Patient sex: M
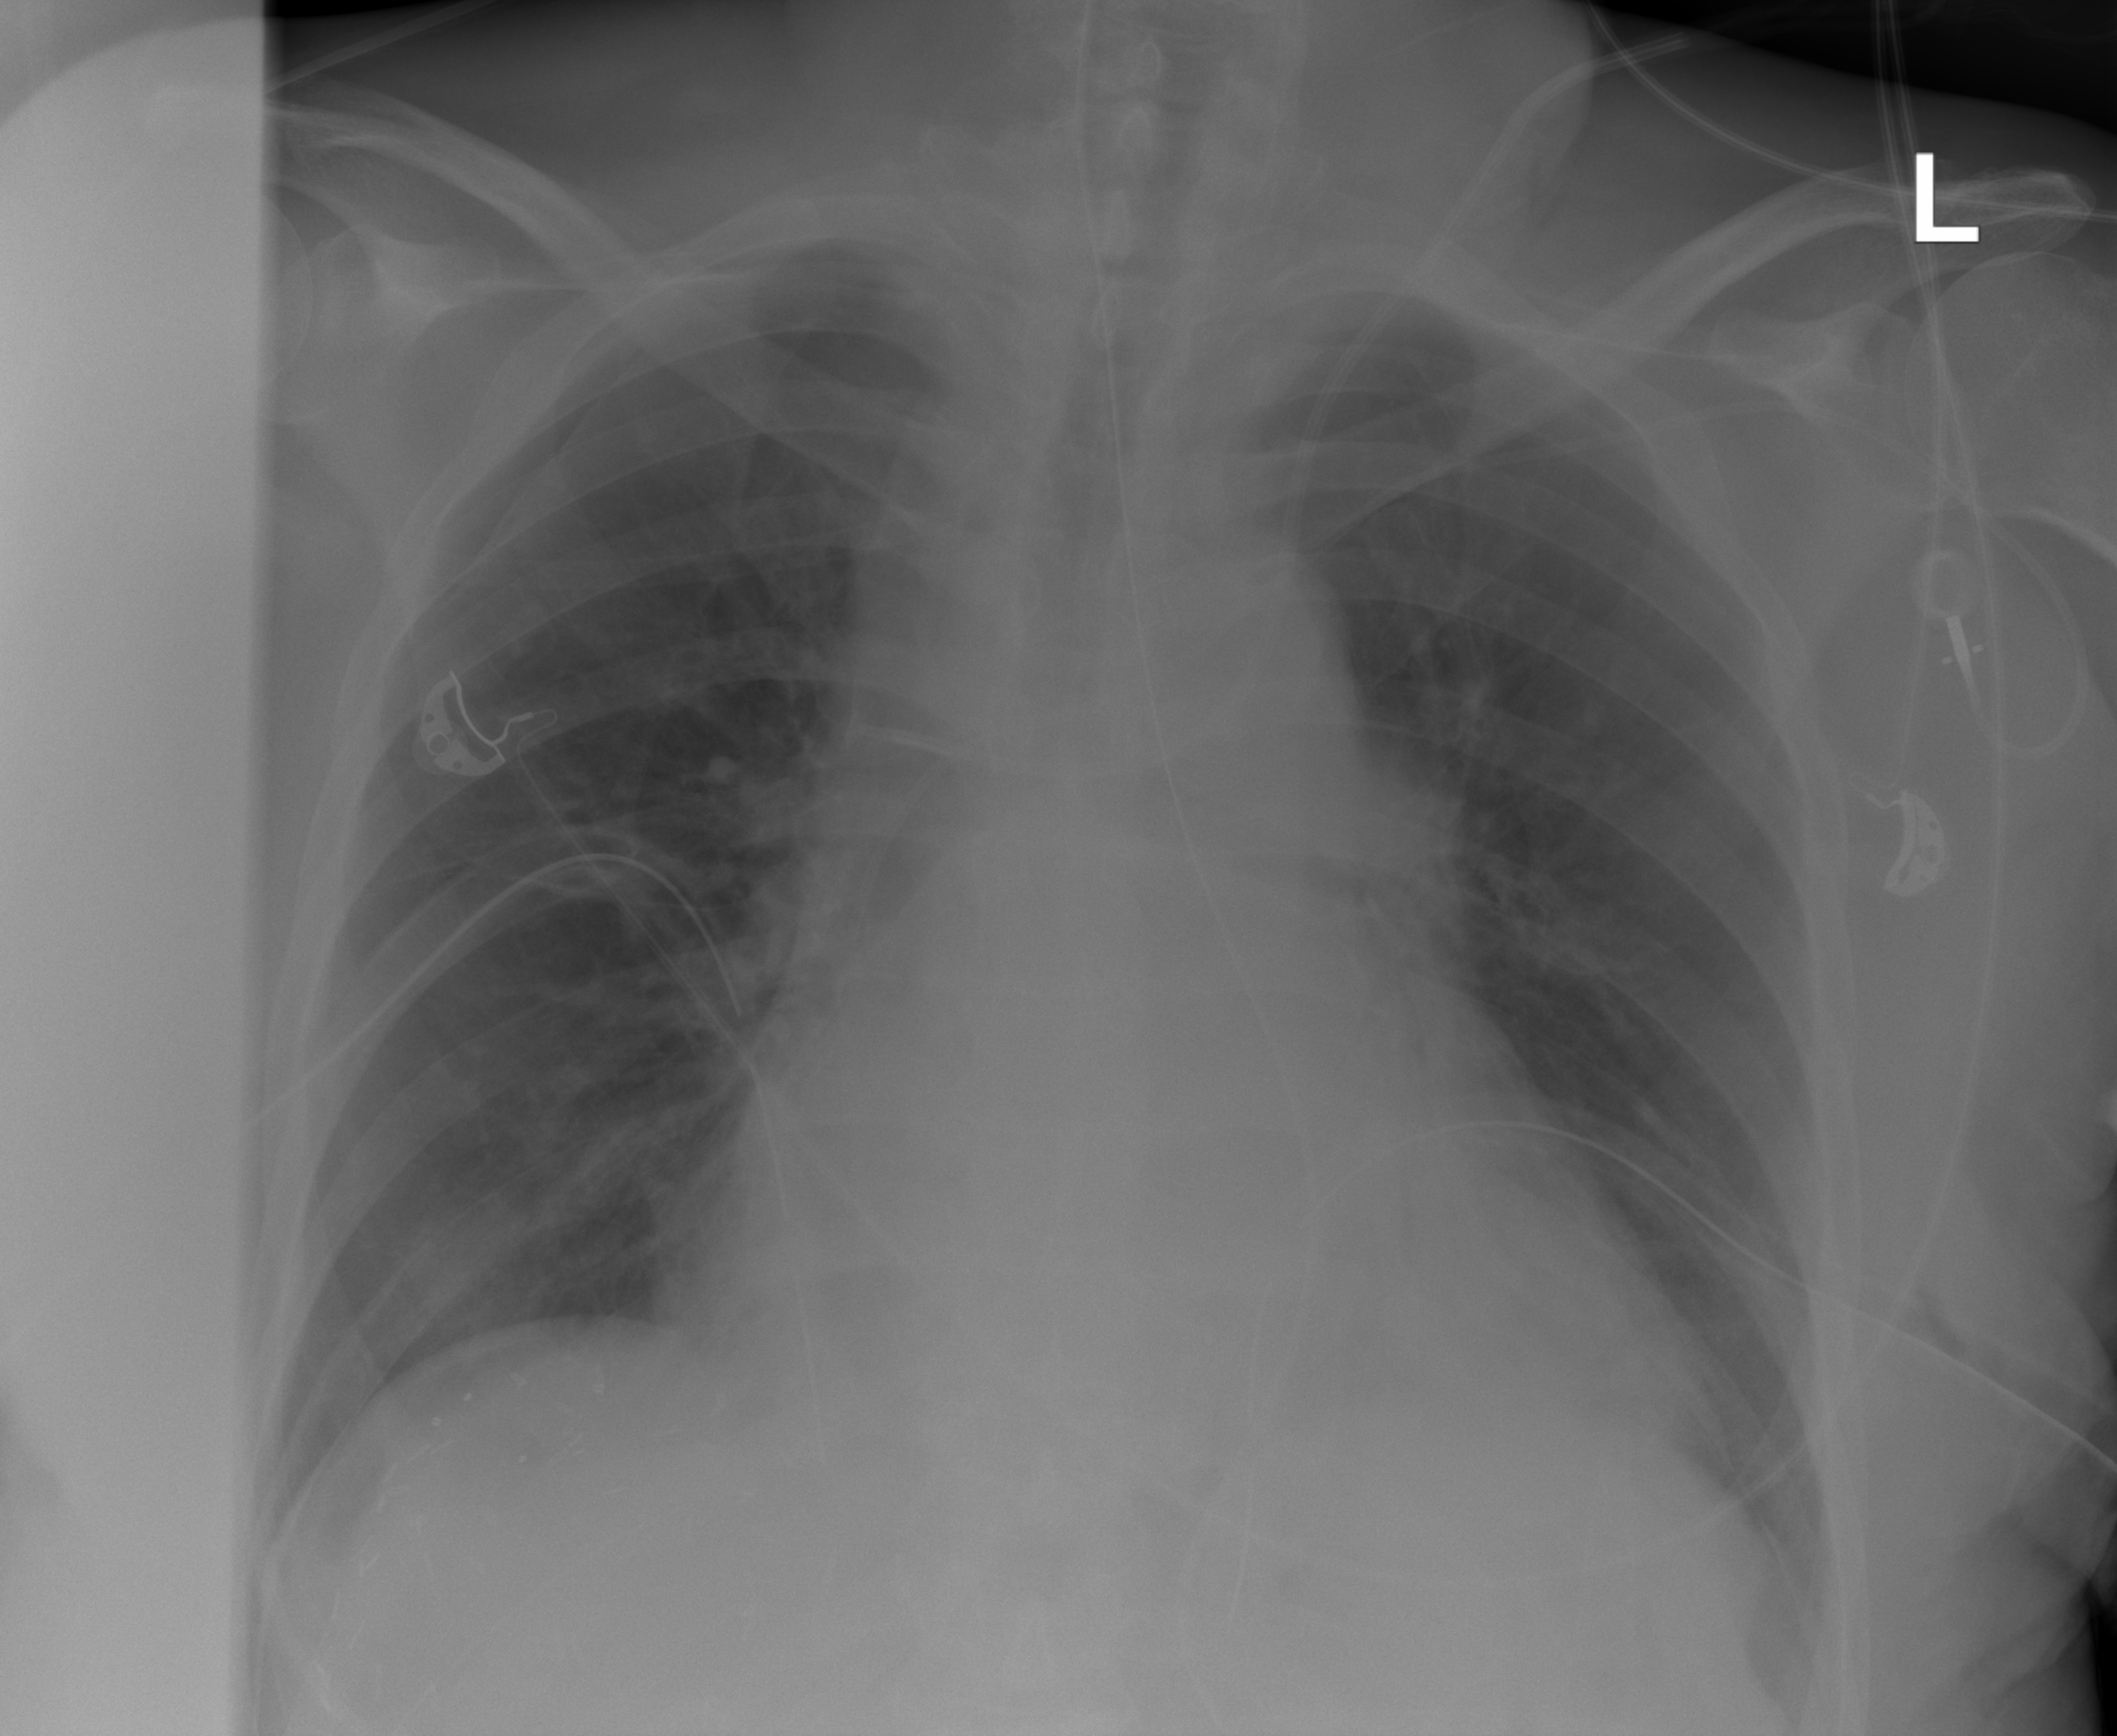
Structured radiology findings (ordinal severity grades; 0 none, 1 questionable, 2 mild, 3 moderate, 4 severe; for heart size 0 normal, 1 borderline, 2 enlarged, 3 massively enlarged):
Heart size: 2
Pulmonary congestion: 0
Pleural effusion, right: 0
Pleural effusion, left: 0
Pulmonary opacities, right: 0
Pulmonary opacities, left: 0
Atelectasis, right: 2
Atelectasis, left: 2